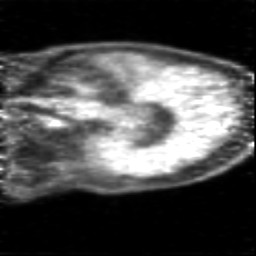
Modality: PET
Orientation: sagittal
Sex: female
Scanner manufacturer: siemens